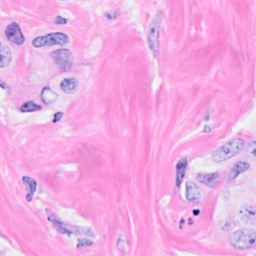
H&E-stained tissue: Breast